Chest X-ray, AP view. Patient: 76 years old, sex M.
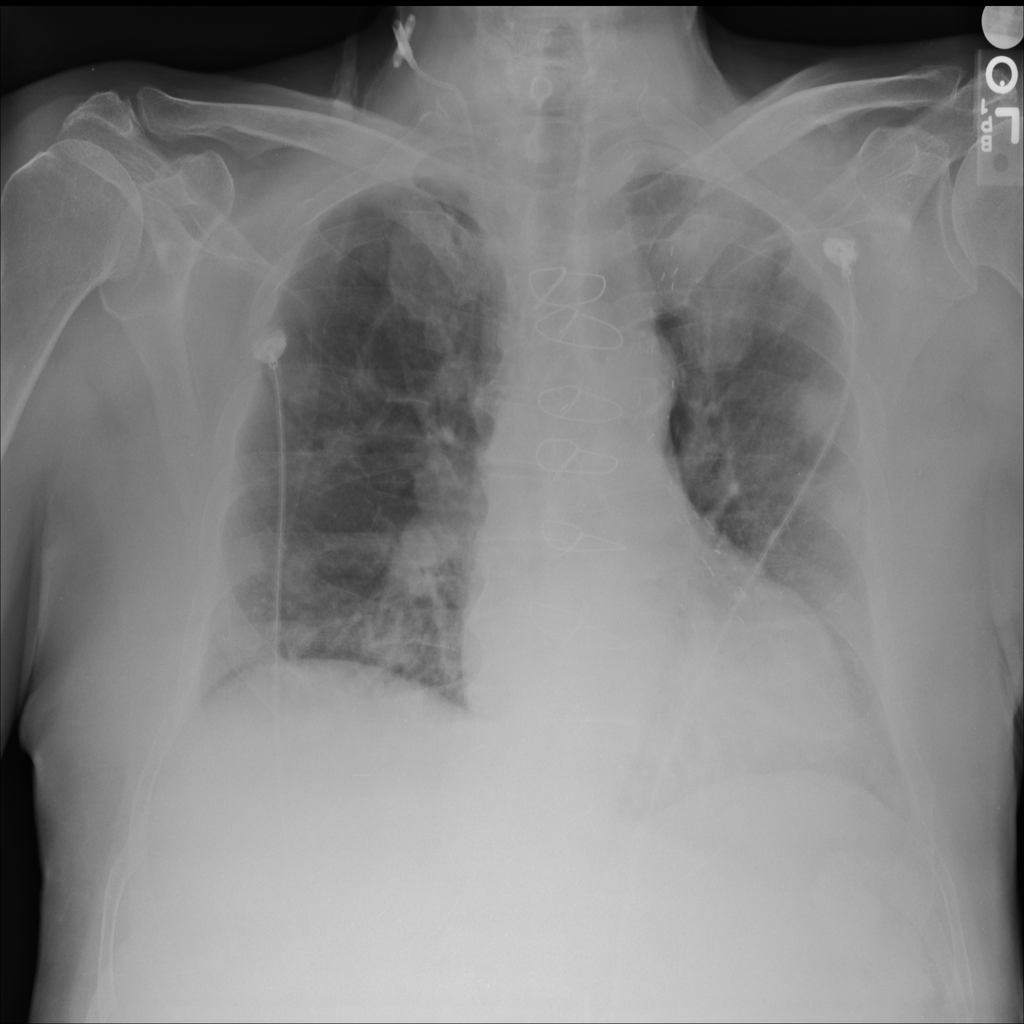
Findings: Mass